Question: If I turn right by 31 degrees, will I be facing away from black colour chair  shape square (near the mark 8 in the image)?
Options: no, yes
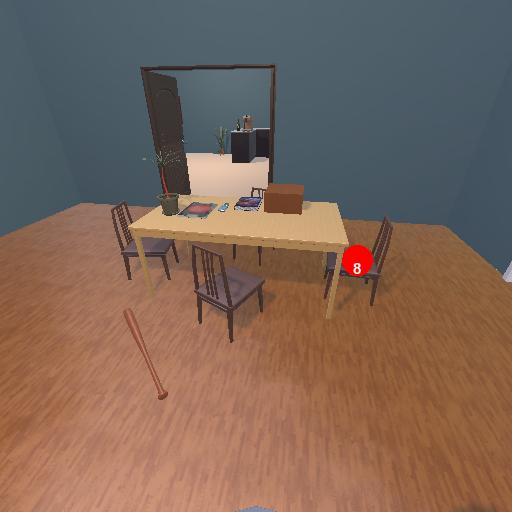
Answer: no